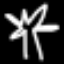
Label: palm tree